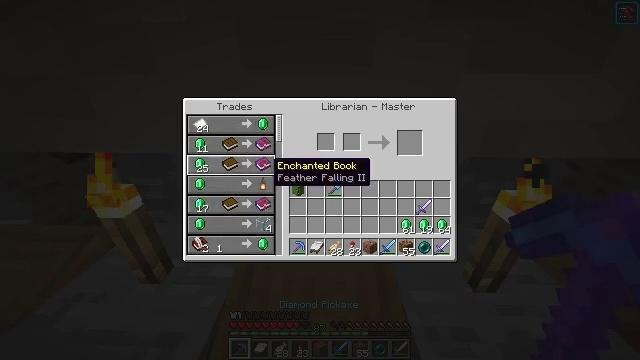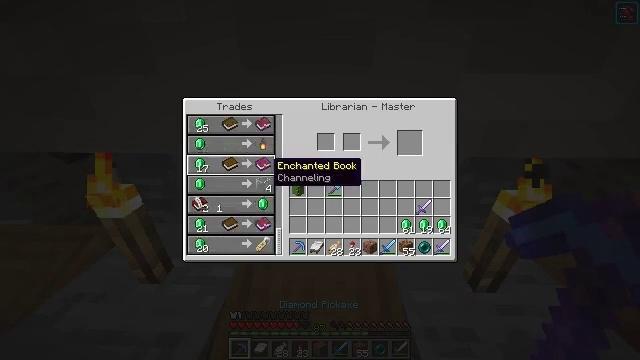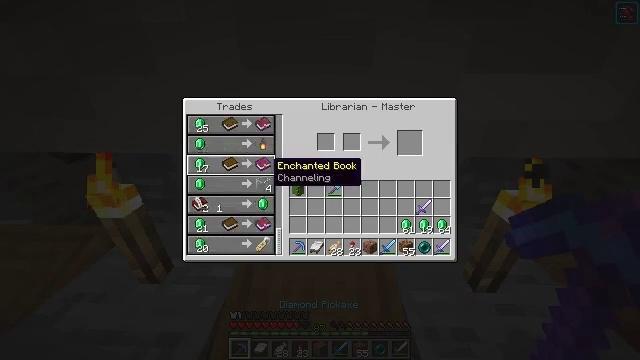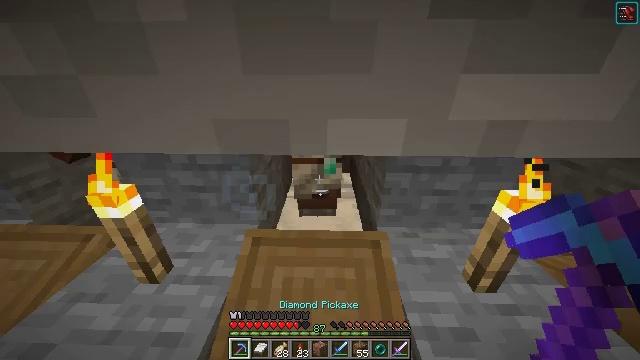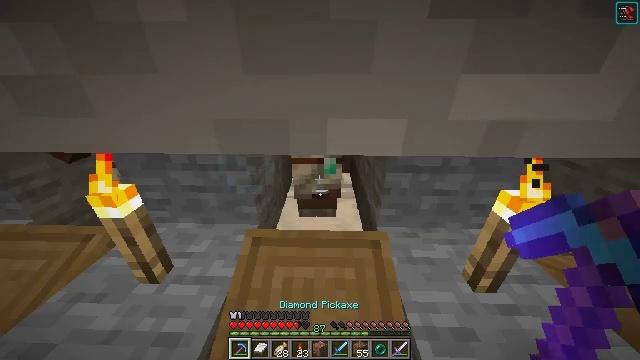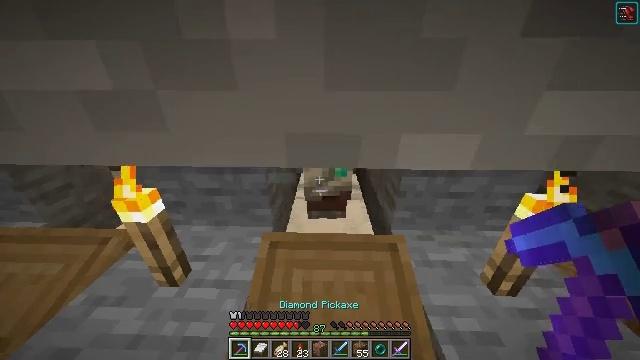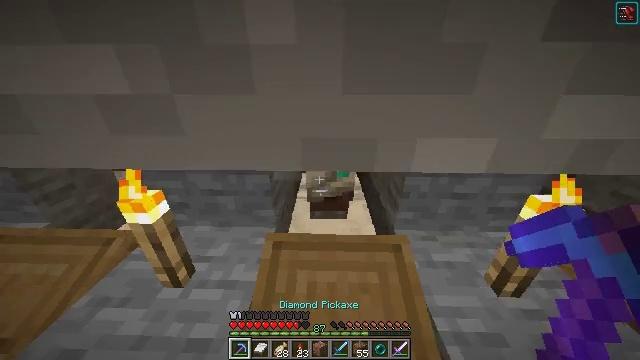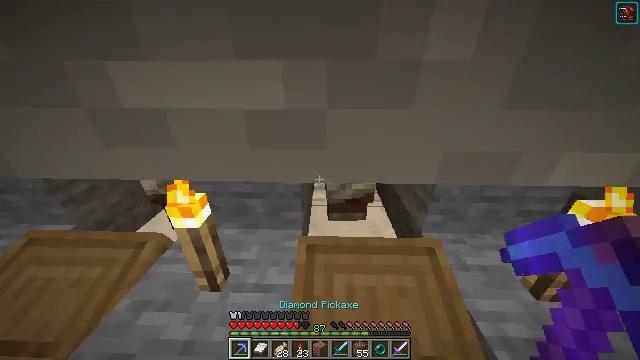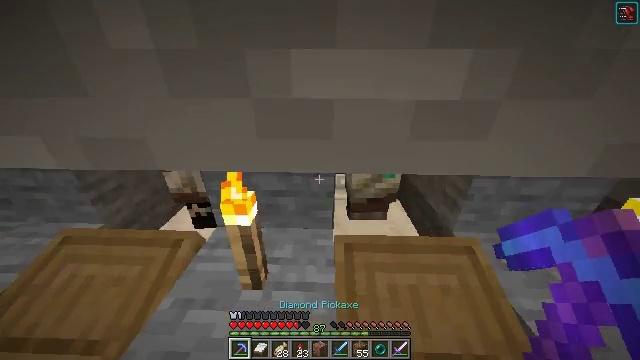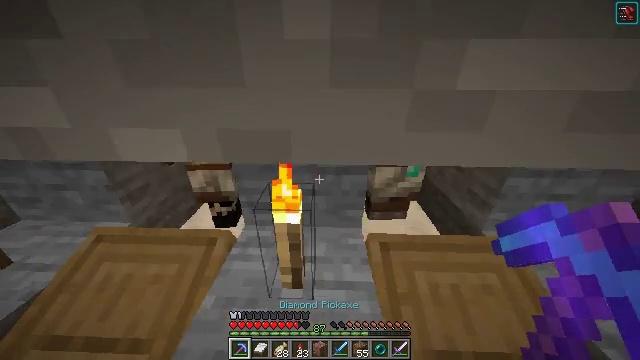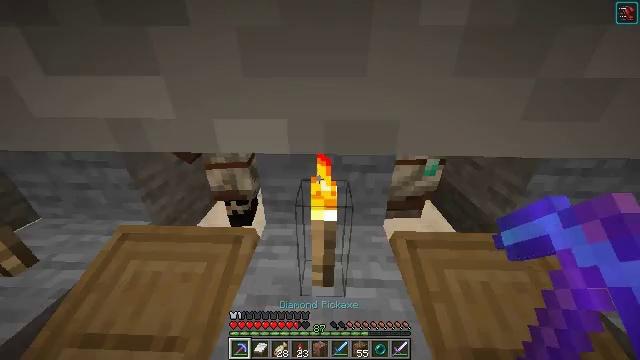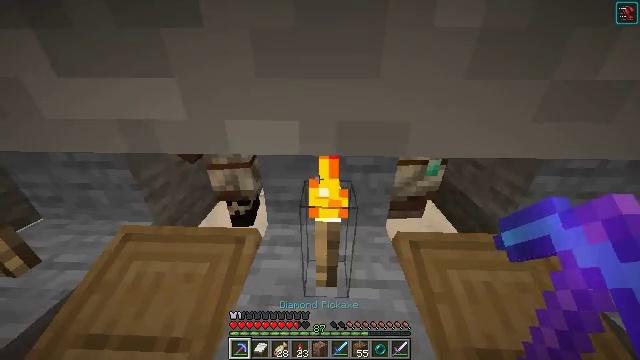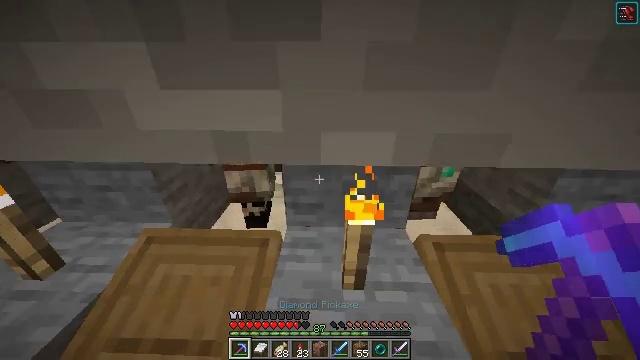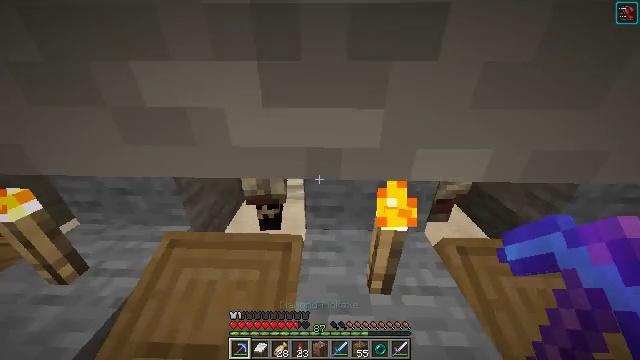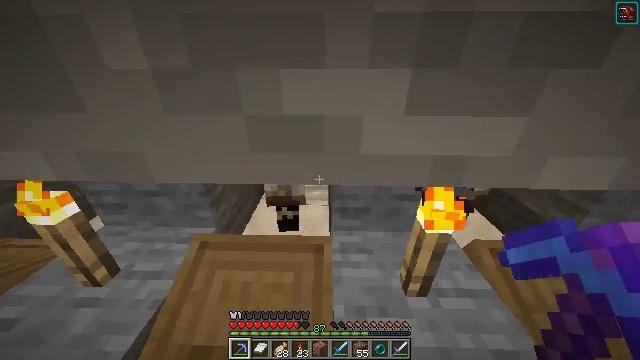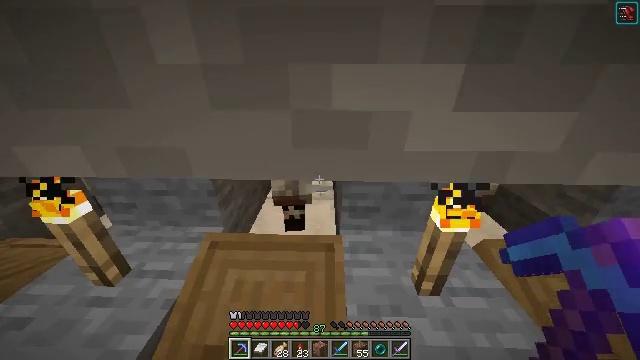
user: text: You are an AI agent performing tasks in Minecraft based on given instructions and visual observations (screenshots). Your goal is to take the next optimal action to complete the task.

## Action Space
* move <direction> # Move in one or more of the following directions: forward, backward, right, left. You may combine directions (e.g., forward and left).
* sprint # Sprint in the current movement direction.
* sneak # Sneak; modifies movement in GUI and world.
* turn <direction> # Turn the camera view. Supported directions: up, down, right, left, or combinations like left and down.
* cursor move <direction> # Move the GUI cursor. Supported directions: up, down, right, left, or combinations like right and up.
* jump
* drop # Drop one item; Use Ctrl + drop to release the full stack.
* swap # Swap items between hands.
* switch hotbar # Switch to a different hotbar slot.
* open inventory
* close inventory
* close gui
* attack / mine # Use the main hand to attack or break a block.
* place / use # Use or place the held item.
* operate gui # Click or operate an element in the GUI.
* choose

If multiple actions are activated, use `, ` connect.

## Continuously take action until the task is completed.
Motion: motion action
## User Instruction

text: Craft a bookshelf.
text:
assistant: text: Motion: no_op
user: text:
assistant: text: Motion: no_op
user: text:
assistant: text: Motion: no_op
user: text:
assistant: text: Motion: close gui
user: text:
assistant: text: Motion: move left
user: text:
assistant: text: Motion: move left
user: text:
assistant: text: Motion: move left
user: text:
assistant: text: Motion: move left
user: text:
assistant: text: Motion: no_op
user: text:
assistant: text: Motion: no_op
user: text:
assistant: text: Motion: no_op
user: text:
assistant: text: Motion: move left
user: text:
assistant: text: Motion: move left
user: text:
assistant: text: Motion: no_op
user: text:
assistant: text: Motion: no_op
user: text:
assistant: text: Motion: no_op
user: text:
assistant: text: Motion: no_op
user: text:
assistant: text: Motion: no_op
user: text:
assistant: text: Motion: use / place
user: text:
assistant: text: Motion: use / place
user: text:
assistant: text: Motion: no_op
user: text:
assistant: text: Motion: no_op
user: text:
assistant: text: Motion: no_op
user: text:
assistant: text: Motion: open gui
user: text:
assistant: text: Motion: no_op
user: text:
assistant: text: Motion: no_op
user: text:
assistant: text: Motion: no_op
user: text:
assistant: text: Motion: cursor move left
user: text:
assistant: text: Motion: cursor move left
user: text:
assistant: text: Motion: cursor move left and up